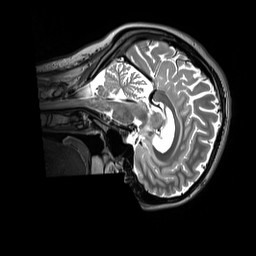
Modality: T2w
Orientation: sagittal
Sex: female
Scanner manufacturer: siemens
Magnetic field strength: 3 T
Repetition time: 3.2 s
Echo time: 0.409 s